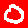
Digit: 0